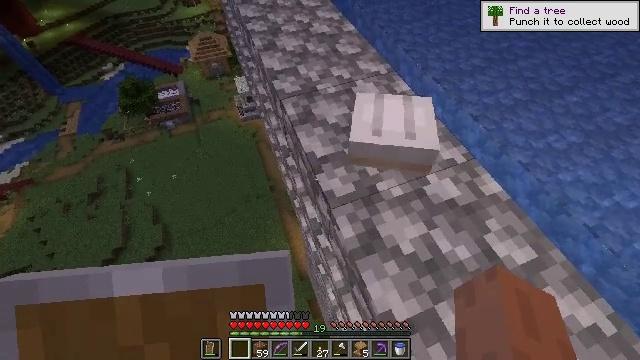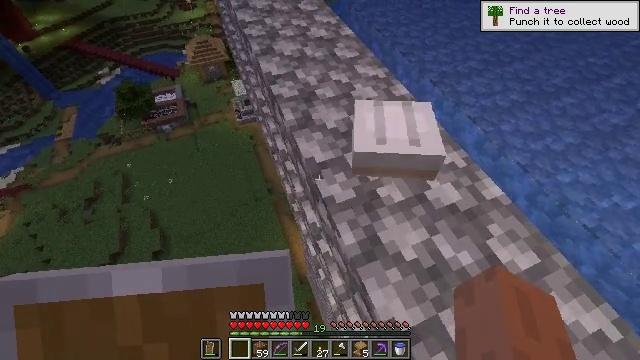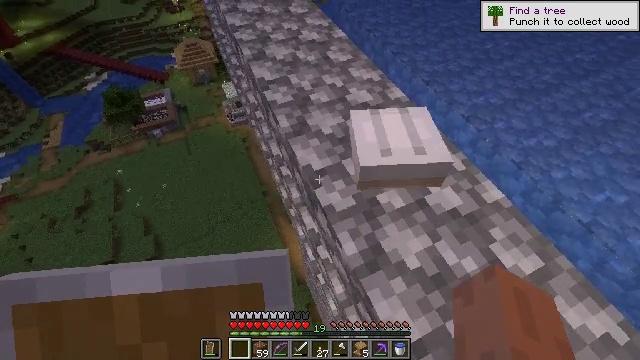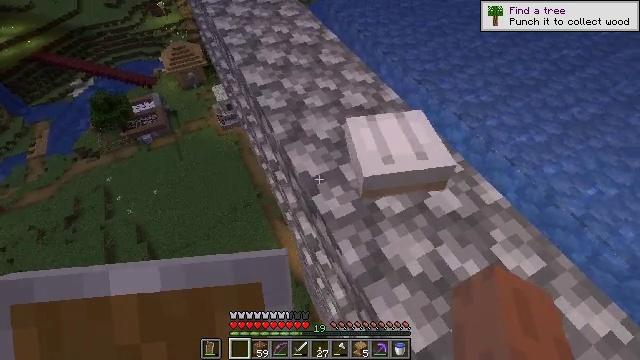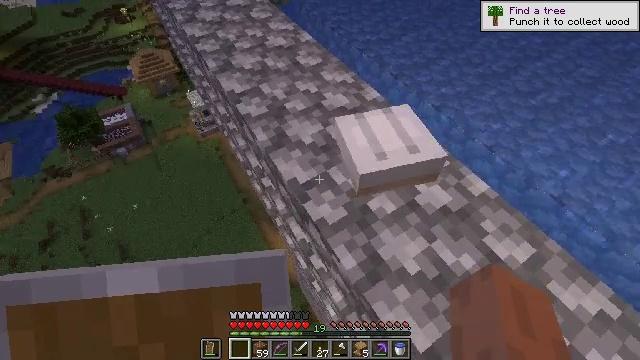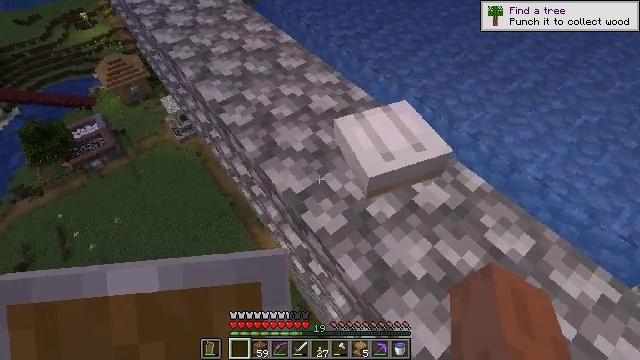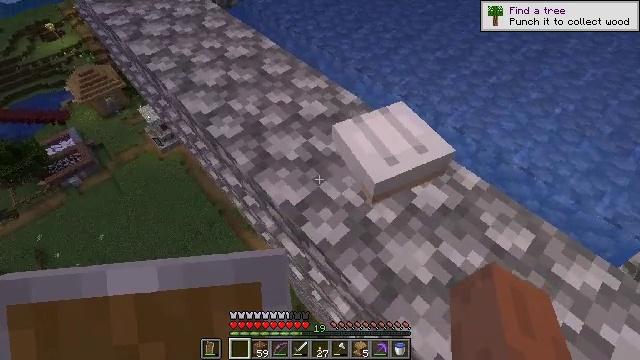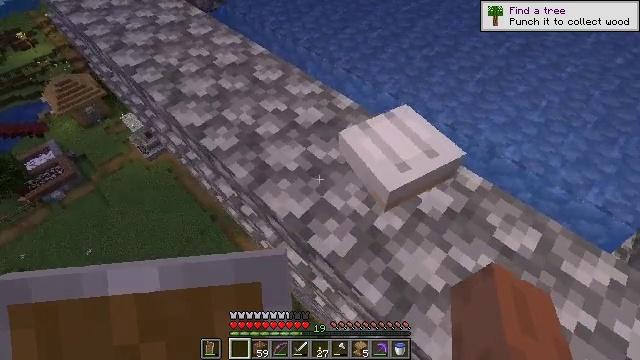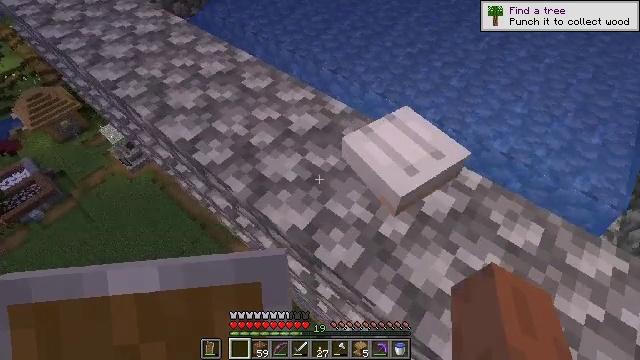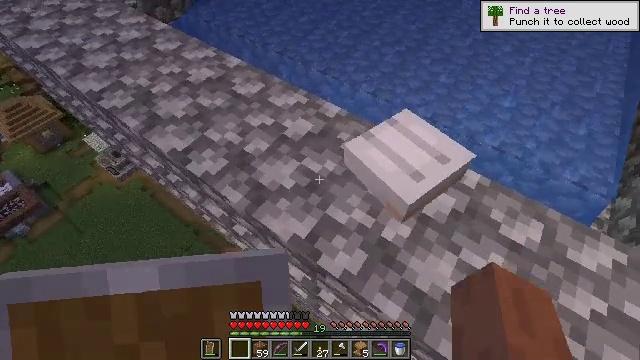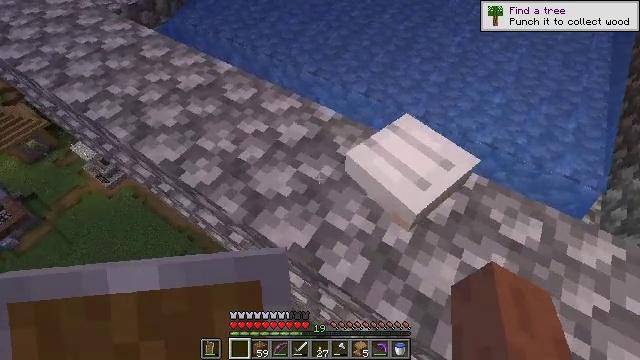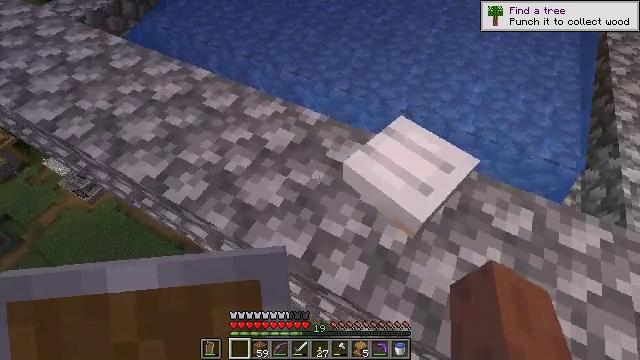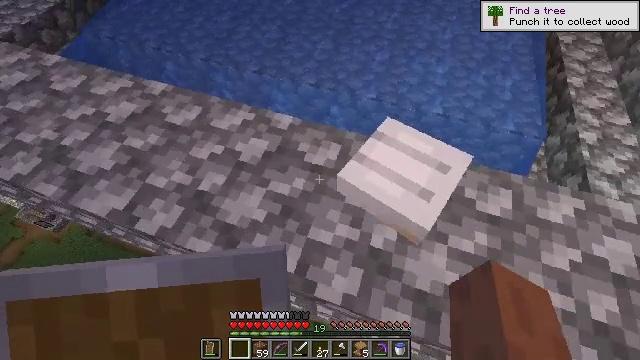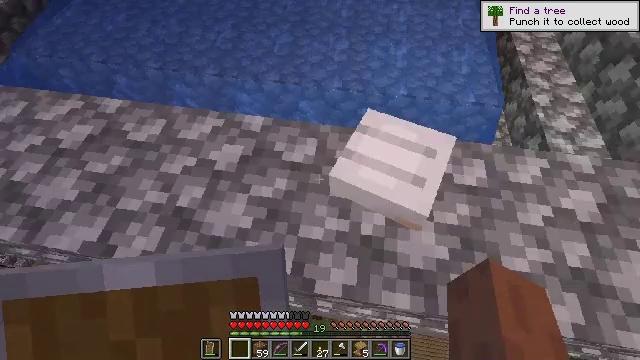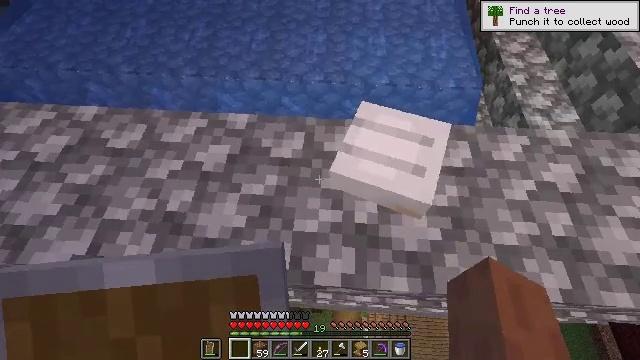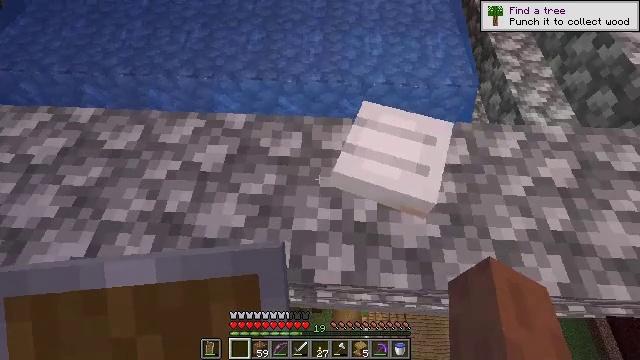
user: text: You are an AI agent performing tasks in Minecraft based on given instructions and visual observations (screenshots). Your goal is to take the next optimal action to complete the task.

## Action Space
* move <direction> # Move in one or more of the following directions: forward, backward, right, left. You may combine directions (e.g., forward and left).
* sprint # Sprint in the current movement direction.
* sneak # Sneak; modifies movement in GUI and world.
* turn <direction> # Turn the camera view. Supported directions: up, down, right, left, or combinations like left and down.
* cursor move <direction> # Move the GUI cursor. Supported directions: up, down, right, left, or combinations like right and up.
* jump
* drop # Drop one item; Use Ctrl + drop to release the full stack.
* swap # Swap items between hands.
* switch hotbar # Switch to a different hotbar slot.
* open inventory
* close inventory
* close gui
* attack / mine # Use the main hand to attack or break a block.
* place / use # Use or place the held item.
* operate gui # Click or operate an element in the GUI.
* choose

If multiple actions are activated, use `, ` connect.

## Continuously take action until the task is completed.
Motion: motion action
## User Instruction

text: Create an oak sign using the crafting table.
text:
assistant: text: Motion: move forward and move left, sneak
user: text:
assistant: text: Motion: move forward and move left, sneak, turn right
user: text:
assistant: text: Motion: move forward and move left, sneak, turn right
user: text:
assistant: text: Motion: move forward and move left, sneak, turn right
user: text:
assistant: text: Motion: move forward and move left, sneak, turn right
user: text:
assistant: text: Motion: move forward and move left, sneak, turn right
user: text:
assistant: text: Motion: move forward and move left, sneak, turn right
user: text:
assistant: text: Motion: move forward and move left, sneak, turn right
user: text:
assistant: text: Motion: move forward, sneak, turn right
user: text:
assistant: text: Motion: move forward, sneak, turn right
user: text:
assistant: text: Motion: move forward, sneak, turn right
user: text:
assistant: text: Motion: move forward, sneak, turn right and down
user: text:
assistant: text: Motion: move forward, sneak, turn right and down
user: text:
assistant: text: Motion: move forward and move right, sneak, turn right and down
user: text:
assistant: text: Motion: move forward and move right, sneak
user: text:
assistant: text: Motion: move forward and move right, sneak
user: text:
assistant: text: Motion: move forward and move right, sneak
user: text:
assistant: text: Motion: move forward and move right, sneak
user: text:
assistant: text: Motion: move forward and move right, sneak
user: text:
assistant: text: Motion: move forward and move right, sneak
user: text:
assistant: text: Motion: move forward and move right, sneak
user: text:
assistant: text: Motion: move forward and move right, sneak
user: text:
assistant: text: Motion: move forward and move right, sneak
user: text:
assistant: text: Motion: move forward and move right, sneak
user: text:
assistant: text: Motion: move forward and move right, sneak
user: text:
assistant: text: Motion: move forward and move right, sneak
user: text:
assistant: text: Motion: move forward and move right, sneak
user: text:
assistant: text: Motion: move forward, sneak
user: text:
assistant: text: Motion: move forward, sneak
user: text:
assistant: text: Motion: move forward, sneak